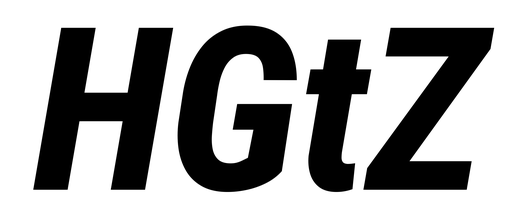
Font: Roboto-Italic_Condensed_ExtraBold_Italic